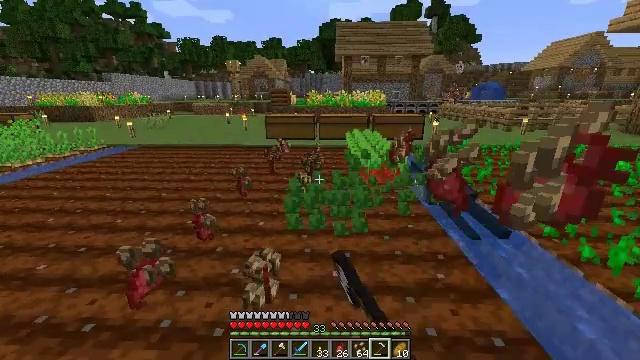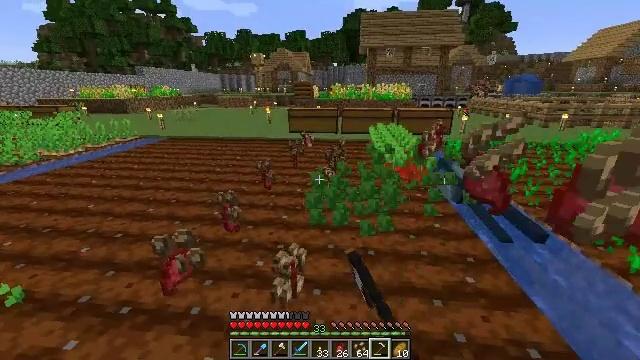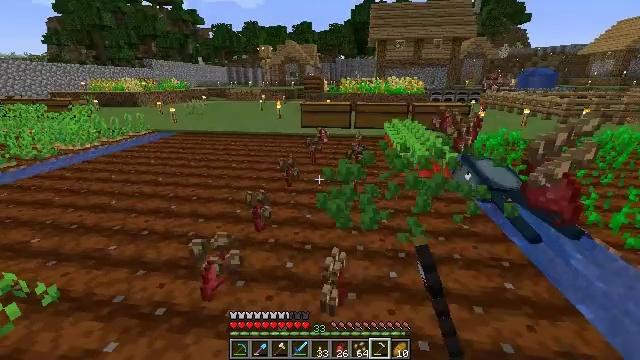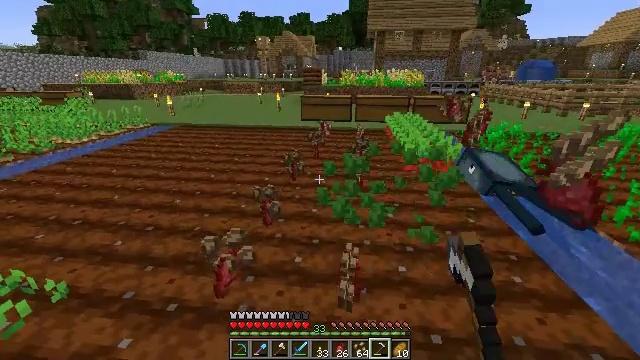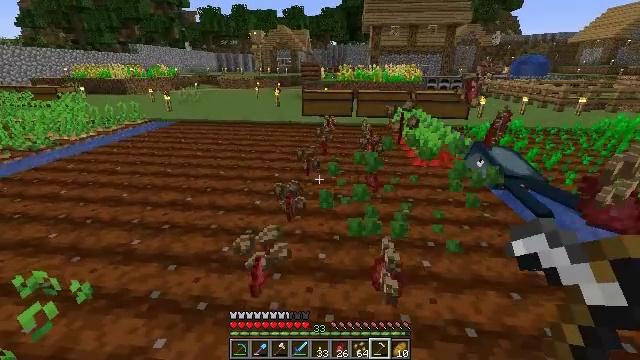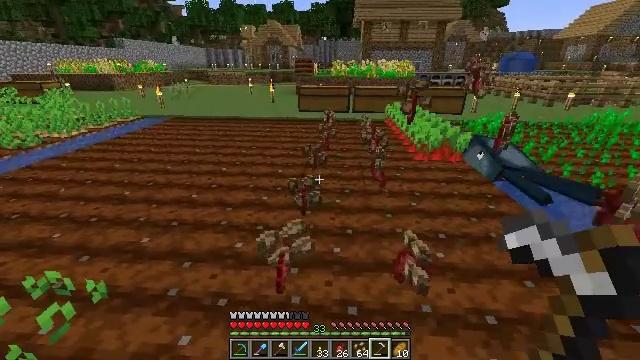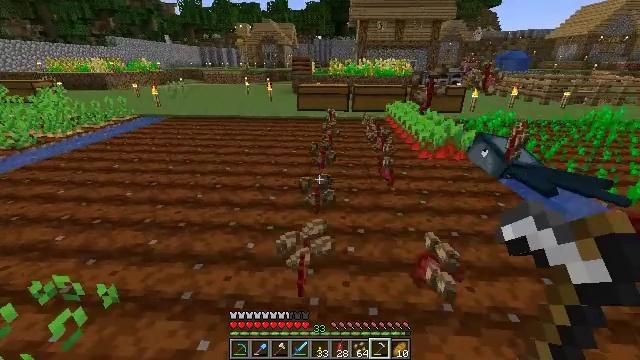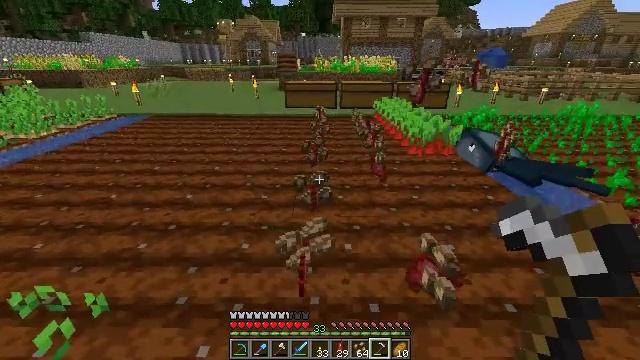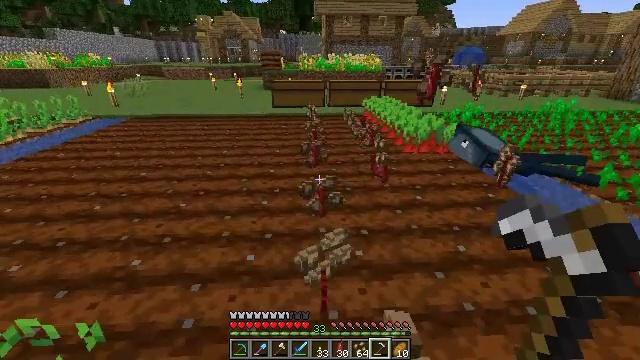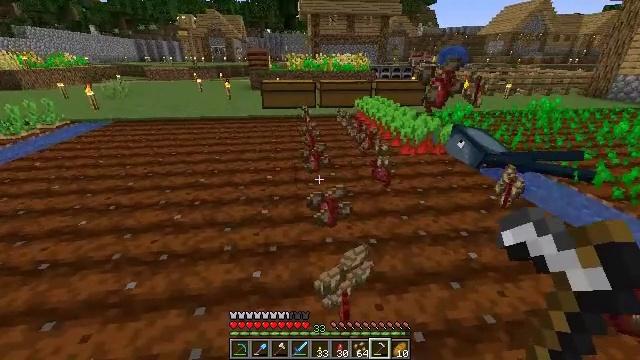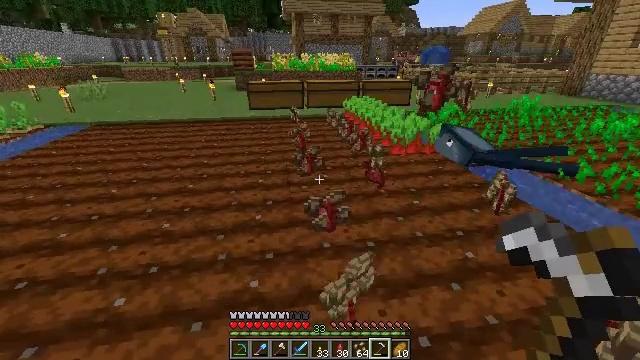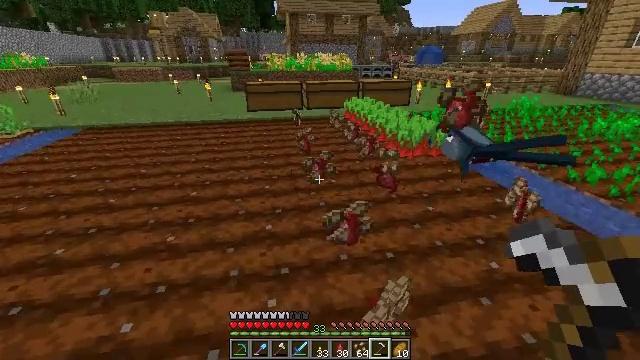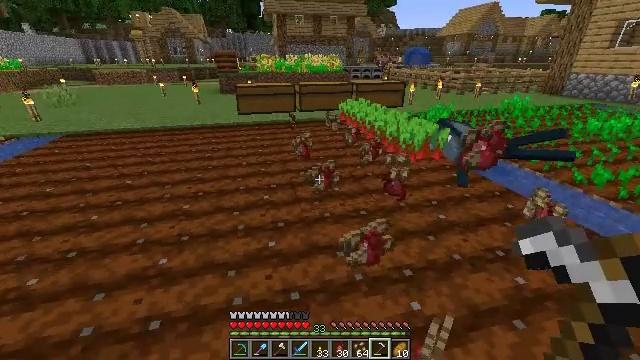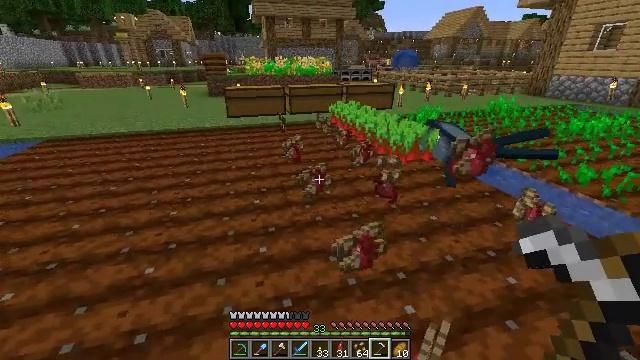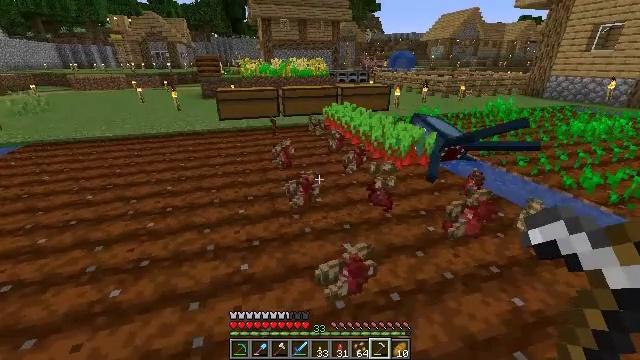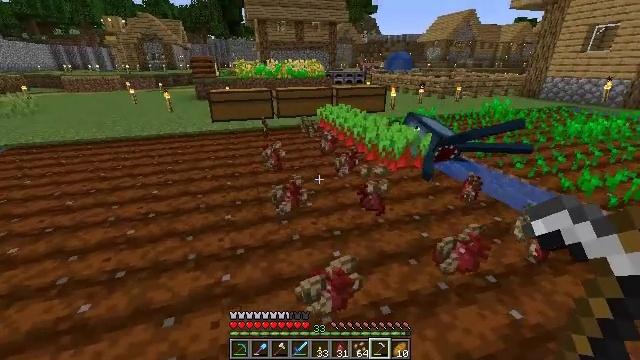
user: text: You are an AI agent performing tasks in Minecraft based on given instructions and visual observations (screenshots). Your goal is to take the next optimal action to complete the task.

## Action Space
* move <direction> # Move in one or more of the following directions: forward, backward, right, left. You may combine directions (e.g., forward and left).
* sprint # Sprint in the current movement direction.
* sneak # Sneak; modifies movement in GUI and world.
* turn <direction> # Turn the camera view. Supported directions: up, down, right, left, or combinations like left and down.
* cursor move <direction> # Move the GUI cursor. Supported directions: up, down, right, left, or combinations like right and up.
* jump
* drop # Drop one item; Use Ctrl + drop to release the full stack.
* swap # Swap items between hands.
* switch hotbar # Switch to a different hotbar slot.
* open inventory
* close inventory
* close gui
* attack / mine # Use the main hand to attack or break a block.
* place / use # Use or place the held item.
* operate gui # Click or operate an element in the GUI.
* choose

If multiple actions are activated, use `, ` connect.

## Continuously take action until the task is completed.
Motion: motion action
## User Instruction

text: Mine beetroots from the garden.
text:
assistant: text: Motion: move left, turn left and down, attack / mine
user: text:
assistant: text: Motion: move left, turn left and down
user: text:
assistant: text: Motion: move left, turn down
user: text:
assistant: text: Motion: move left, turn right and down
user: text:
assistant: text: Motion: move left, turn right
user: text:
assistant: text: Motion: move forward and move left, turn right
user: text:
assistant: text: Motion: move forward and move left, turn right
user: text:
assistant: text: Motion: move forward and move left, turn right
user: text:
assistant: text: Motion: move forward and move left, turn right
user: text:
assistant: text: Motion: move forward and move left, turn right
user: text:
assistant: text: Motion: move forward and move left, turn right
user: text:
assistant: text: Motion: move forward and move right, turn right
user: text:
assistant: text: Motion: move forward and move right, turn right
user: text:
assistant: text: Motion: move forward and move right
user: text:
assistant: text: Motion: move forward and move right
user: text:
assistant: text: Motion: move forward and move right
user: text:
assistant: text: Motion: move forward and move right
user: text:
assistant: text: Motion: move forward and move right
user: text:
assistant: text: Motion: move forward and move right
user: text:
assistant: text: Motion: move forward and move right
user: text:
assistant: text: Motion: move forward and move right
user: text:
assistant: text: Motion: move forward and move right
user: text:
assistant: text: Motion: move forward and move right
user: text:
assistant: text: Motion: move forward and move right
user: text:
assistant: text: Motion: move forward and move right, turn left
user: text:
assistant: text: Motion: move forward, attack / mine
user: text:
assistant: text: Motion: move forward, turn left, attack / mine
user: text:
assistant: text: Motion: move forward and move left, turn left and up, attack / mine
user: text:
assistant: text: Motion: move forward and move left, turn left and up, attack / mine
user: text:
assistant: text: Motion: move forward and move left, turn up, attack / mine